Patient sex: M
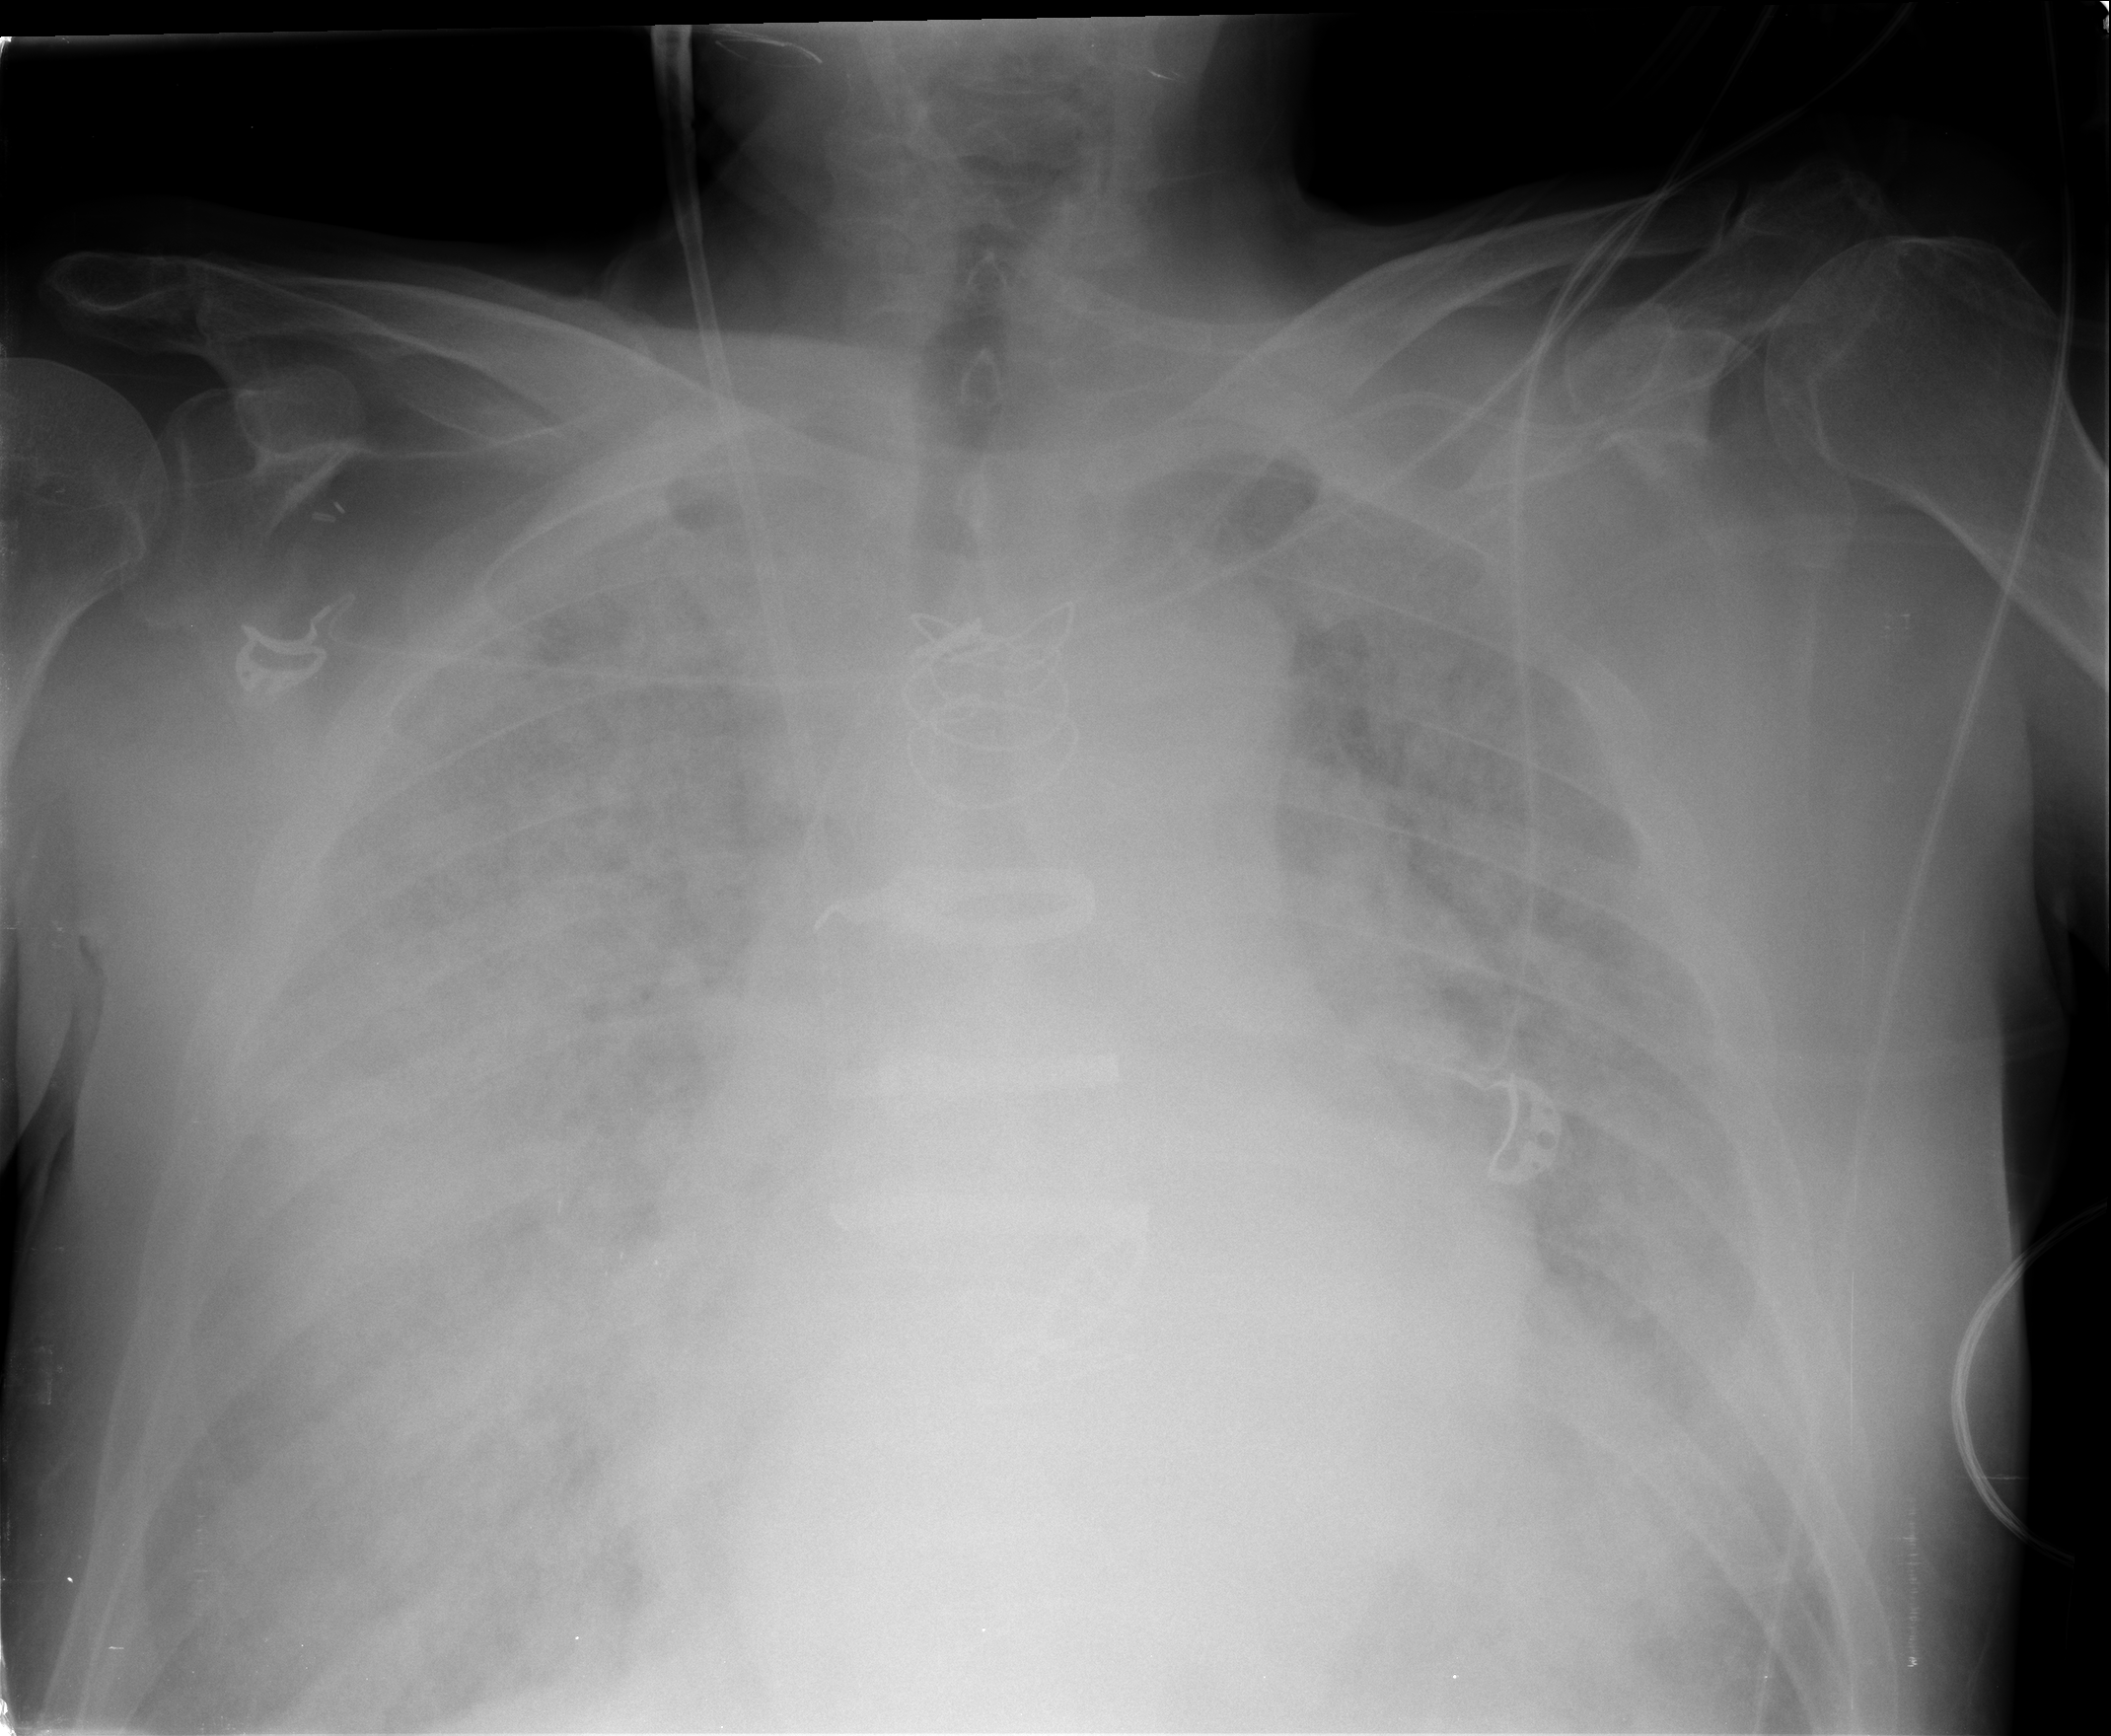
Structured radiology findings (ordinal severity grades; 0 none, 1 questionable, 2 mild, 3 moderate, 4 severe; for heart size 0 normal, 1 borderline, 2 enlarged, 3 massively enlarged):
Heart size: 2
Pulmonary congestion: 3
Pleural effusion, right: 2
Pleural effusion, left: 2
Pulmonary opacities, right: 4
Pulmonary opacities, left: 3
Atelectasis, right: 3
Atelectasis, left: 2